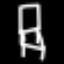
Label: chair